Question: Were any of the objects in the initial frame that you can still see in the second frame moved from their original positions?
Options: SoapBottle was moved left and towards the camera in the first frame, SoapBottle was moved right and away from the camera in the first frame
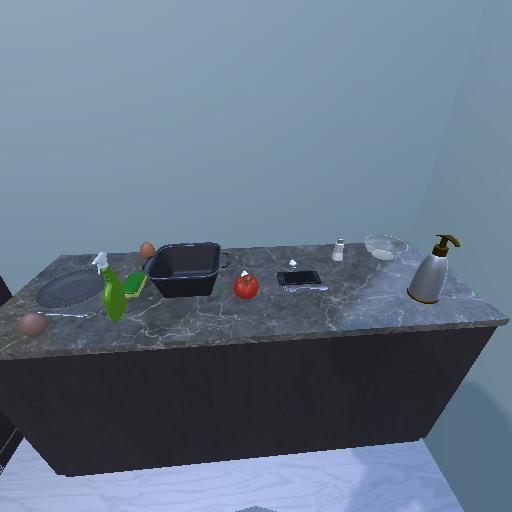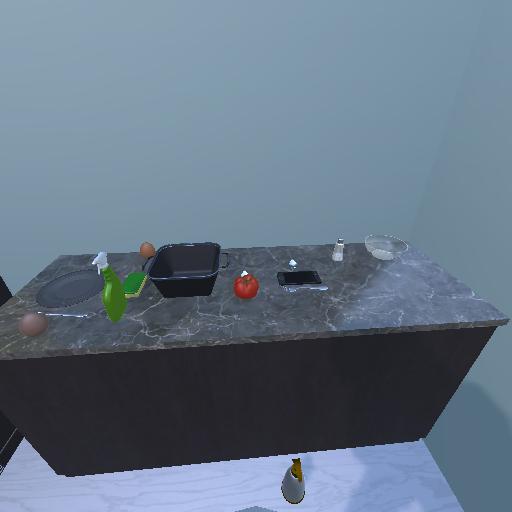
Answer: SoapBottle was moved left and towards the camera in the first frame